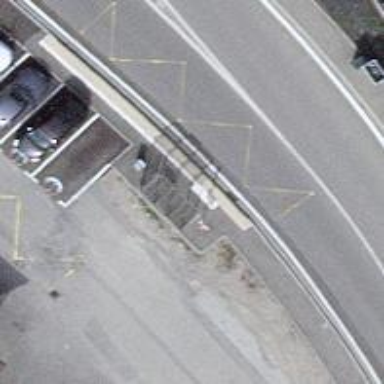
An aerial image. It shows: Bus stop with shelter. It is platform for public transport.